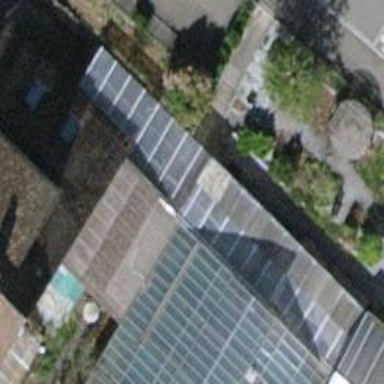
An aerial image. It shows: View of roof of building.